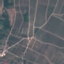
Land use / land cover: PermanentCrop